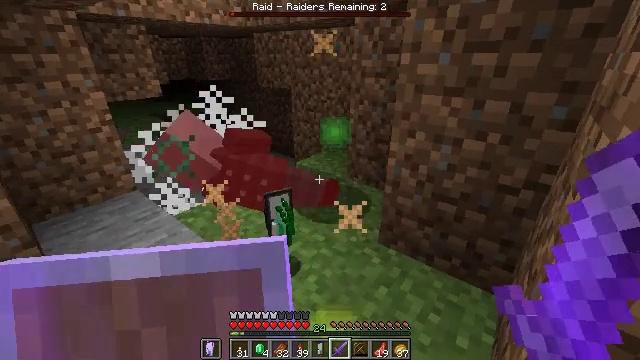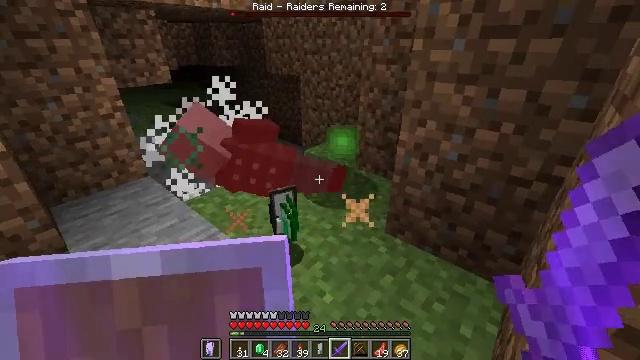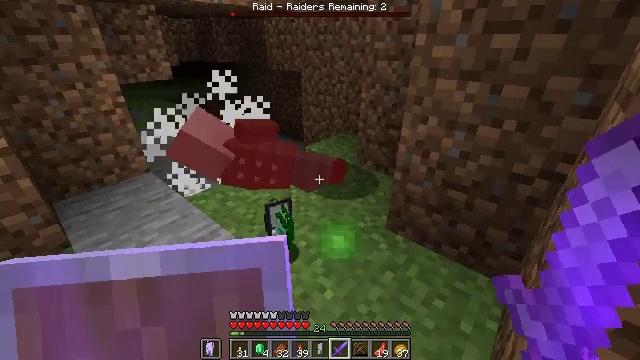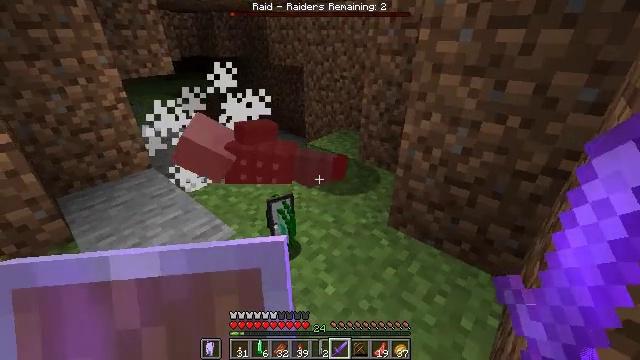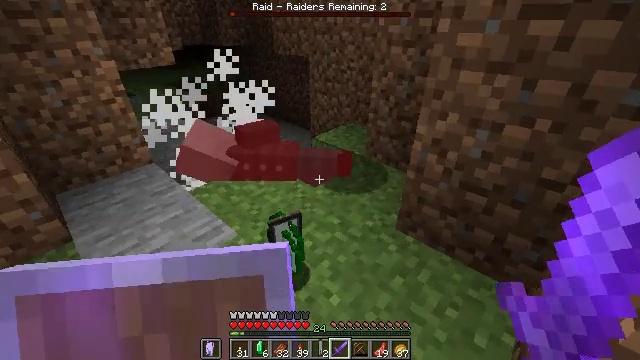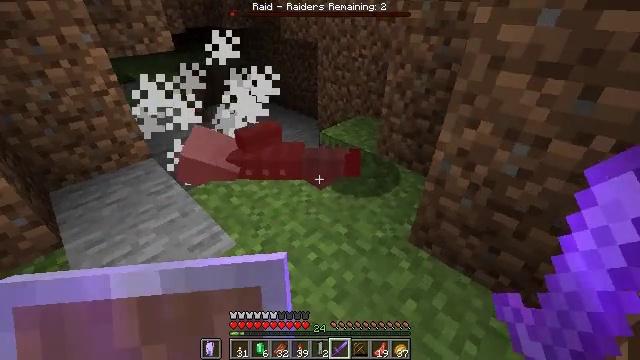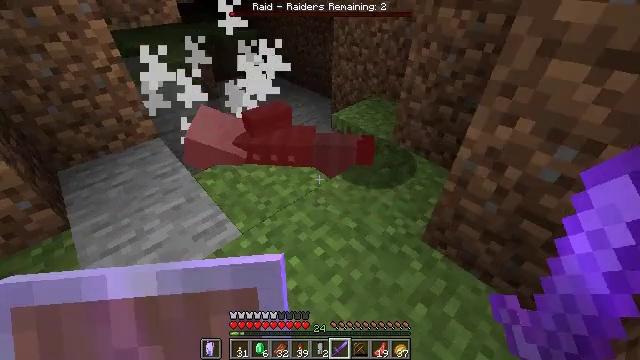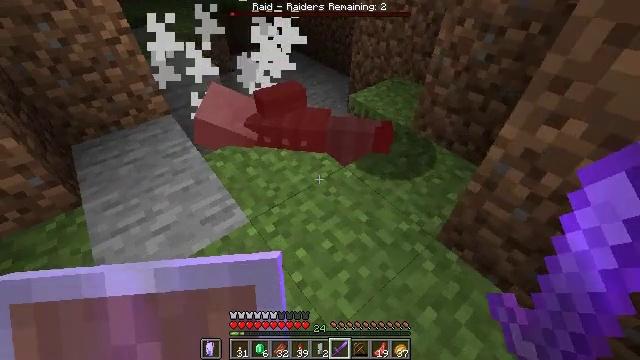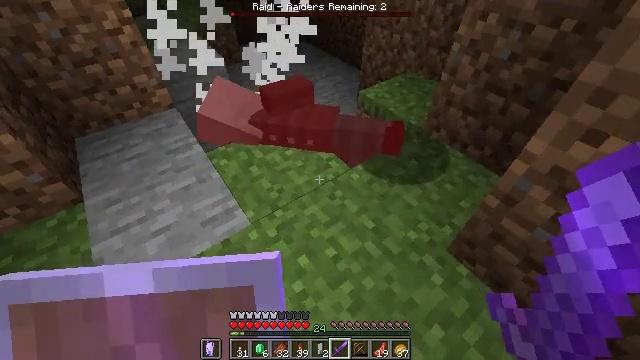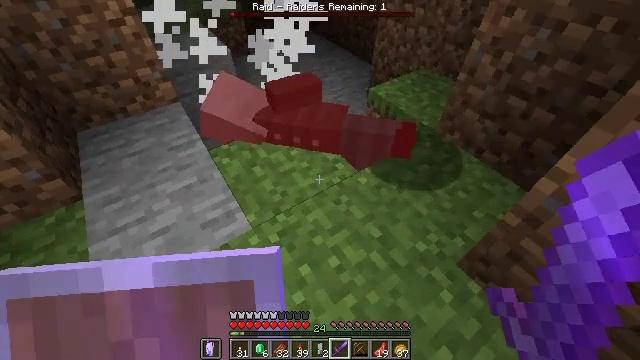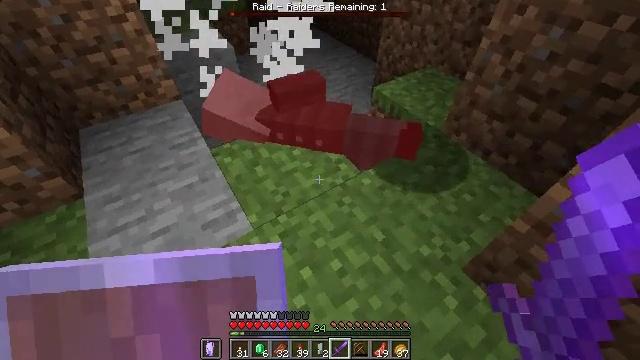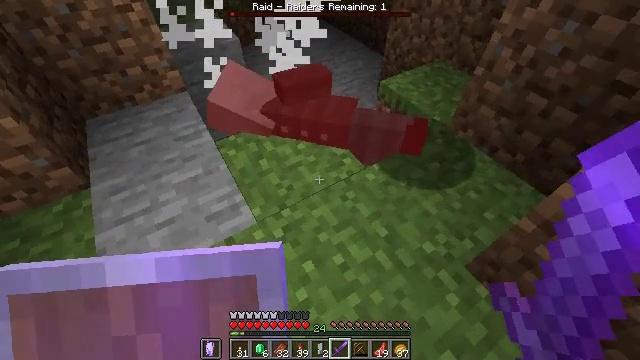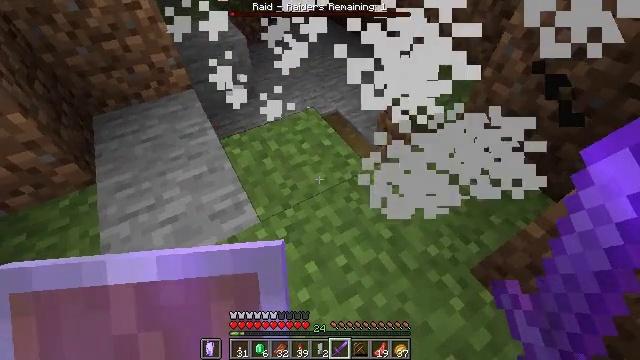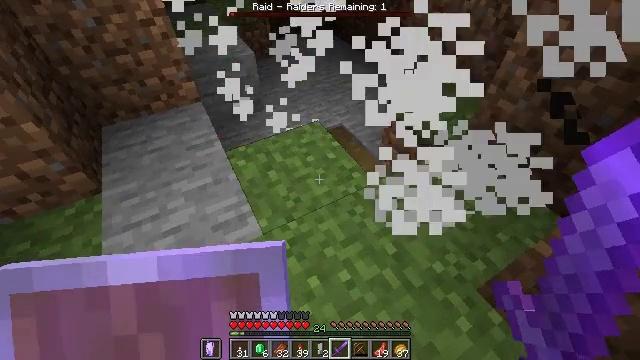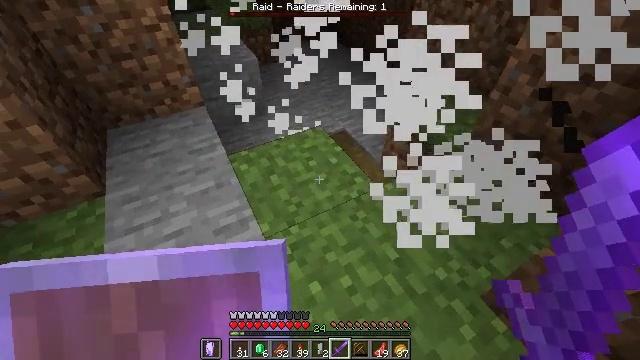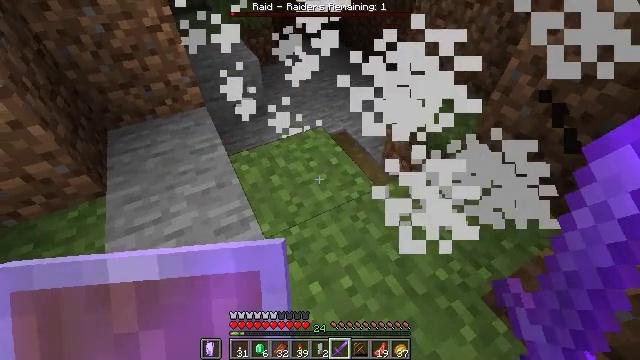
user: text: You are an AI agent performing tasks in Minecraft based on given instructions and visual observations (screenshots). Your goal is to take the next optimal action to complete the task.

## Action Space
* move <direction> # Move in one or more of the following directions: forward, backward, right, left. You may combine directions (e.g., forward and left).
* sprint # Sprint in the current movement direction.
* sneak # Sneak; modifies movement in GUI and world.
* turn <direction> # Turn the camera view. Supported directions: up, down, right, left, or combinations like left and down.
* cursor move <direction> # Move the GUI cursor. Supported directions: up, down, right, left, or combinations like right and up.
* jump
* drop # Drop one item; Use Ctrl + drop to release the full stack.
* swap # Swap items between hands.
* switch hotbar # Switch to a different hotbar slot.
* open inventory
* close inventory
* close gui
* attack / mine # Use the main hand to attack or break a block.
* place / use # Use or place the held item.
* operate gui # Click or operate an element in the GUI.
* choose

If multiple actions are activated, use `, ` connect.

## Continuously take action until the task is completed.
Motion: motion action
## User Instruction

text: Kill a vindicator.
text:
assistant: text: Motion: turn left and down
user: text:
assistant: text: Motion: no_op
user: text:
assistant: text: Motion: move forward
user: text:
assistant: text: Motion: move forward, turn left and down
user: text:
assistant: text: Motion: move forward, turn left and down
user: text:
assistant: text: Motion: move forward, turn left and down
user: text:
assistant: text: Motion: move forward, turn left and down
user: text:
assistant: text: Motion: turn left and down
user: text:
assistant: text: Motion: turn left and down
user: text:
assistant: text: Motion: no_op
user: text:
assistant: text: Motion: turn left and down
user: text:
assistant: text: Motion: turn left
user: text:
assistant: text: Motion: turn left and up
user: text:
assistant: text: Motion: turn up
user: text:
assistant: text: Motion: no_op
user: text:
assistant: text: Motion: no_op
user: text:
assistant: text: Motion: no_op
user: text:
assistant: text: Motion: no_op
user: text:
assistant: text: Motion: turn left and up
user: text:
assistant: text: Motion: turn left and up
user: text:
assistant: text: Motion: turn left and up
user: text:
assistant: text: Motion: turn left and up
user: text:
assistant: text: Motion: turn left and up
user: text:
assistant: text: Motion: turn left
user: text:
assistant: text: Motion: turn left
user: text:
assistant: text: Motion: turn left
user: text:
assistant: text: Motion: turn left
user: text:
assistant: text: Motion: turn left
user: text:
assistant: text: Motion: move forward, turn left
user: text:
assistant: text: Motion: move forward, turn left